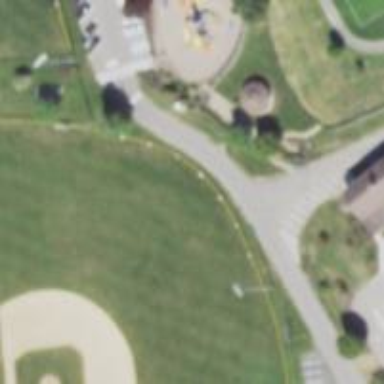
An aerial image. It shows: Baseball pitch for leisure land.